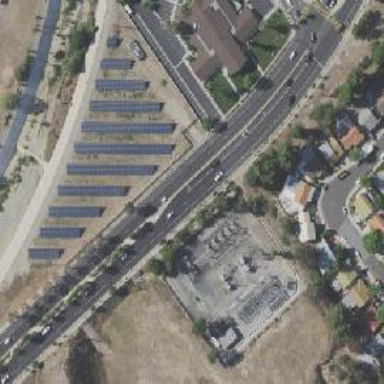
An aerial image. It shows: Solar power generator using photovoltaic panels.